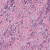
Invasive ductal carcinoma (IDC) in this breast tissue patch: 1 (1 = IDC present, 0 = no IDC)